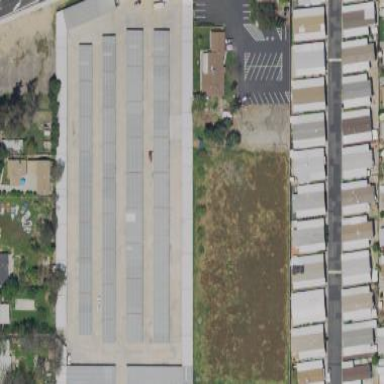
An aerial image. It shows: Storage rental shop.